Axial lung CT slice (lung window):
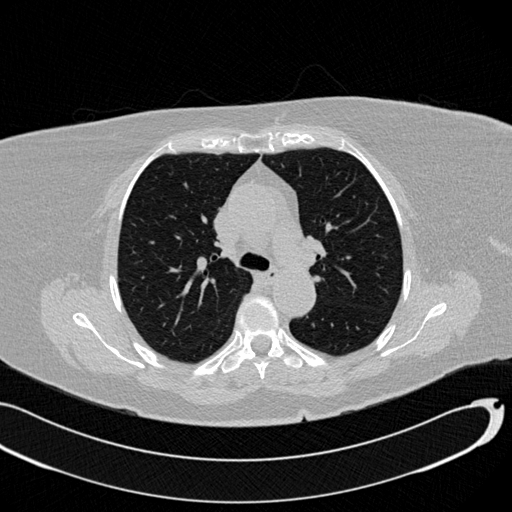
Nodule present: no